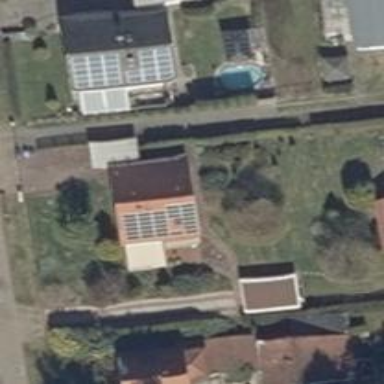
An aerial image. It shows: Small solar photovoltaic panel generator is producing electricity.